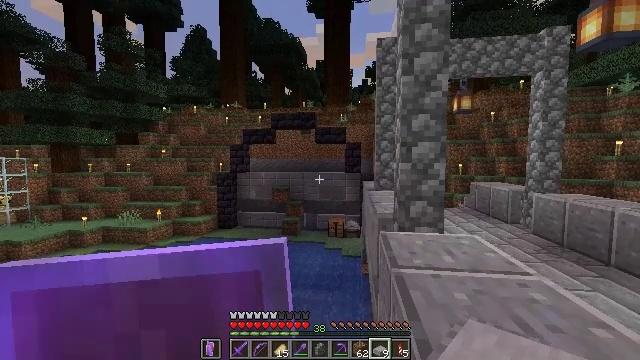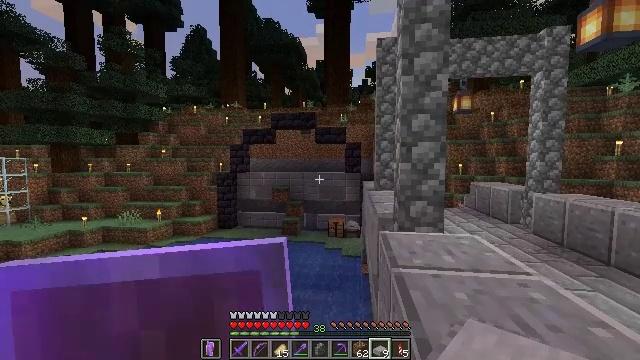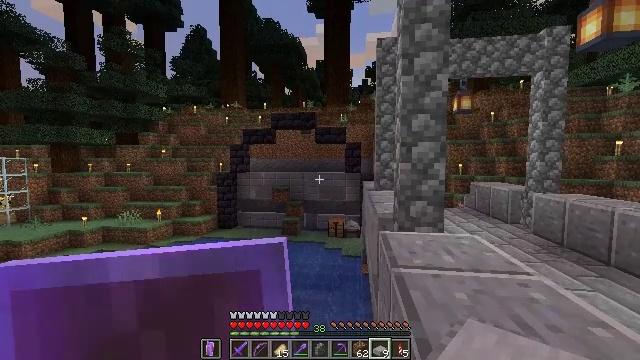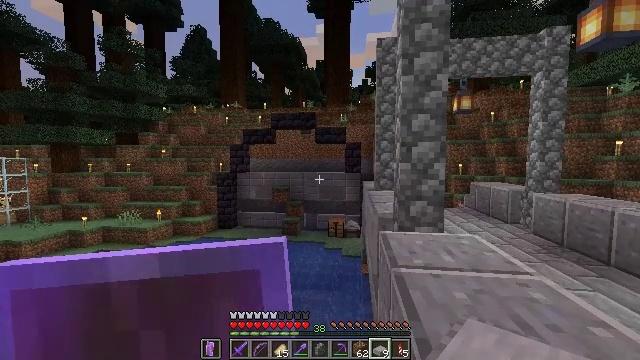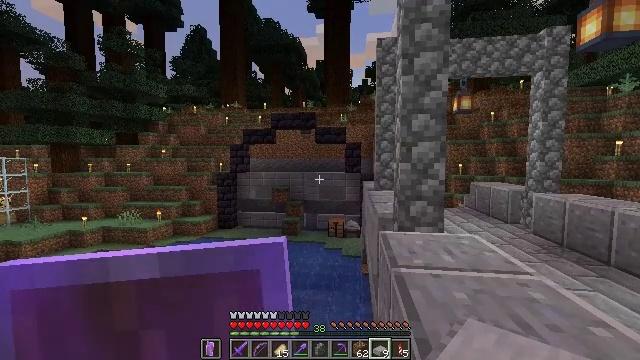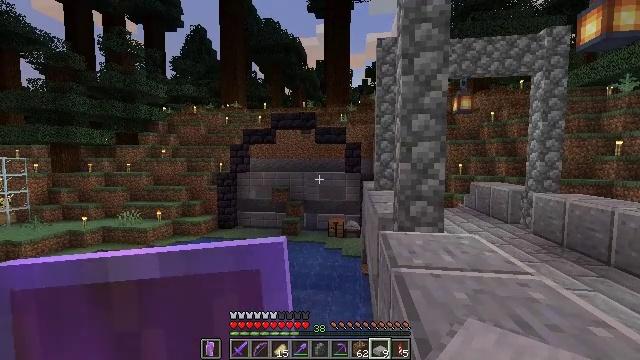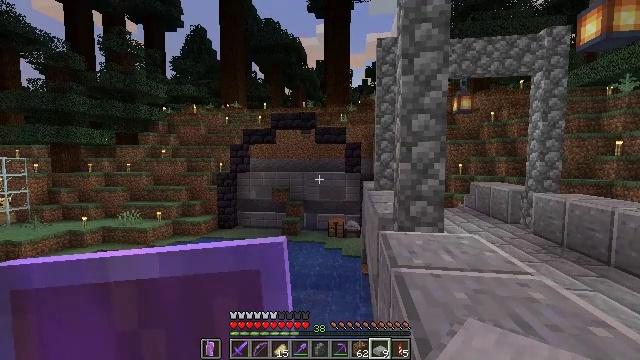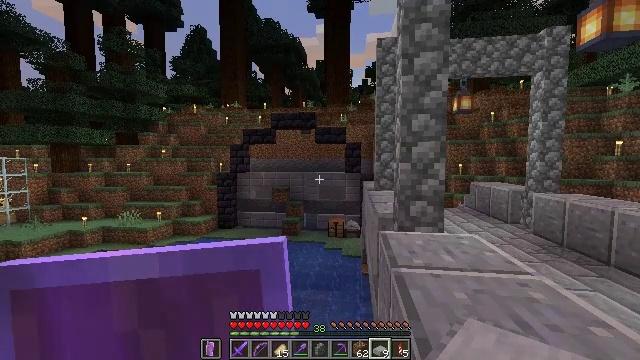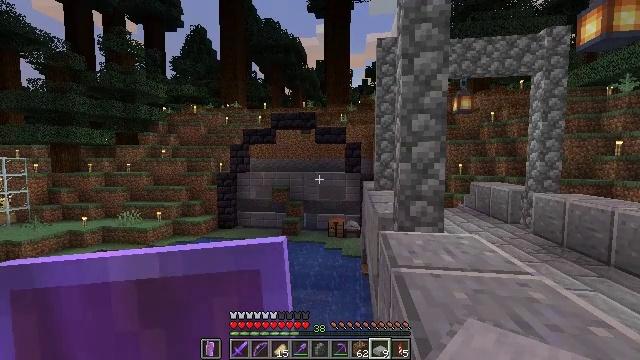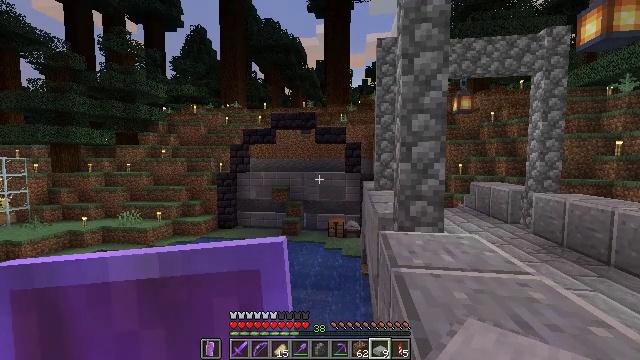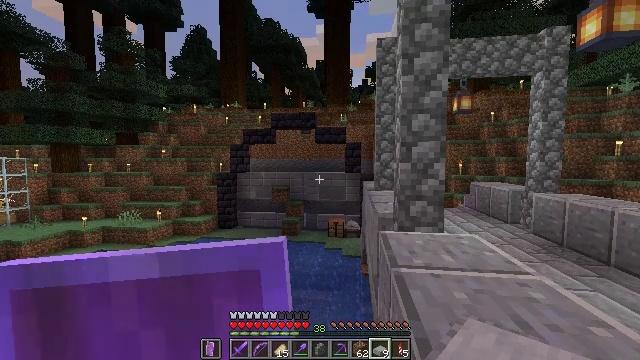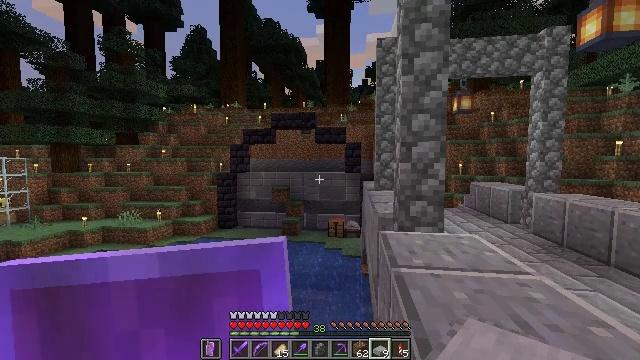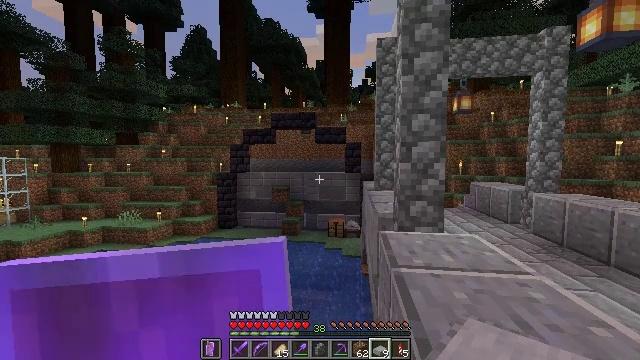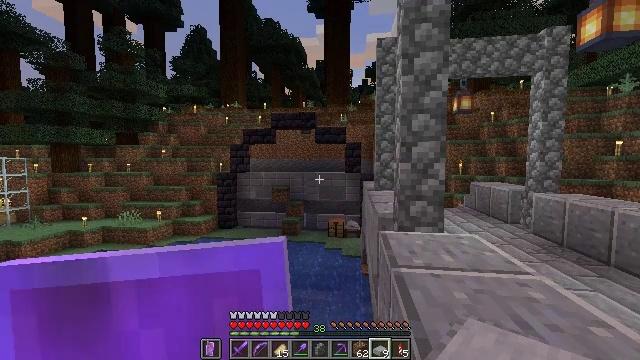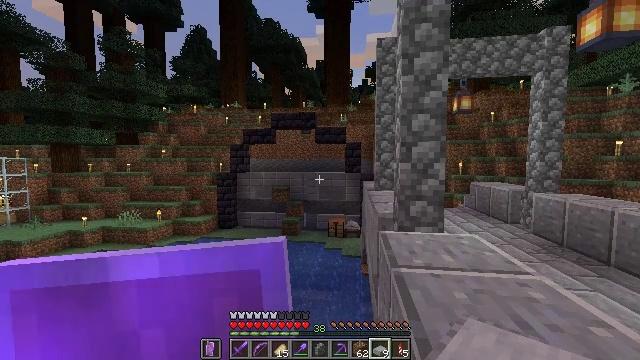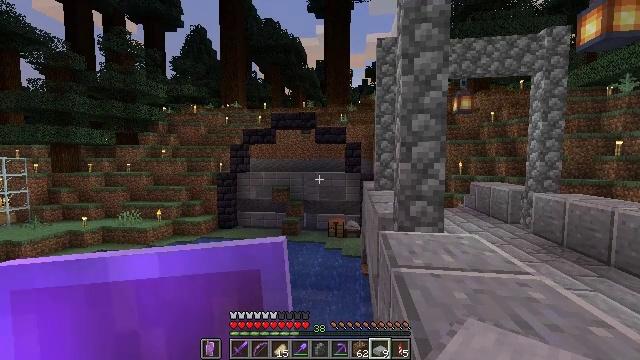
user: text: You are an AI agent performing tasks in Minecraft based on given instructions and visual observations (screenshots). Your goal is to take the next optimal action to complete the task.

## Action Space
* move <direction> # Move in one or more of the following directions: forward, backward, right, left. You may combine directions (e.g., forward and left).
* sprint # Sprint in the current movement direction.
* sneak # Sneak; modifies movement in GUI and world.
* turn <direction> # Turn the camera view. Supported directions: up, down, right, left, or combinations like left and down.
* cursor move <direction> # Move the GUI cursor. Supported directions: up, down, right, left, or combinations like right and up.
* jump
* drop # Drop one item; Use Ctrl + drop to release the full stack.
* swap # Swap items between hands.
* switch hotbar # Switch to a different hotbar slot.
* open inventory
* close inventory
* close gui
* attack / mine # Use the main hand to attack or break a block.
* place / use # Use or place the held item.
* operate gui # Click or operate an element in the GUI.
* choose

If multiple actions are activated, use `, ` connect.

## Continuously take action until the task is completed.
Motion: motion action
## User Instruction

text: Combine materials in the crafting table to get a smooth stone slab.
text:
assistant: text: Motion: sneak
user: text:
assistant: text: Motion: sneak
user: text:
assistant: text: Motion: sneak
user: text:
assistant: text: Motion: sneak
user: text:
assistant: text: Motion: sneak
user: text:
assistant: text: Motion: sneak
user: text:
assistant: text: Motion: sneak
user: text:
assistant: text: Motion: sneak
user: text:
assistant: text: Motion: sneak
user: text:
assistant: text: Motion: sneak
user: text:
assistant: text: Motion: sneak
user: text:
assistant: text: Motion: sneak
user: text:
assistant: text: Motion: sneak
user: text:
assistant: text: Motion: sneak
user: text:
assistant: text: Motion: sneak
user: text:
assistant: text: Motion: sneak
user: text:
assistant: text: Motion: sneak
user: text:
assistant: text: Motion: sneak
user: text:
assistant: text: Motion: sneak
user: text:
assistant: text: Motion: sneak
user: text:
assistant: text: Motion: sneak
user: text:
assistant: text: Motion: sneak
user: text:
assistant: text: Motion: sneak
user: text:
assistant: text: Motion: sneak
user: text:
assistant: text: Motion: sneak
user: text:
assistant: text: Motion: sneak
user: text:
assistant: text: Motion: sneak
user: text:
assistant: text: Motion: sneak
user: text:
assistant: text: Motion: sneak
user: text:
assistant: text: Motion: sneak